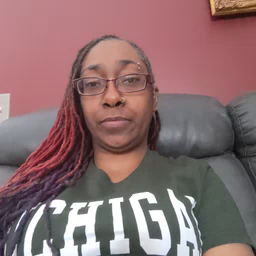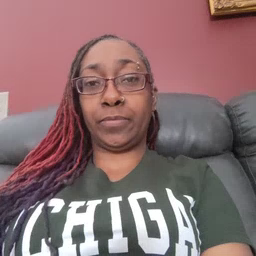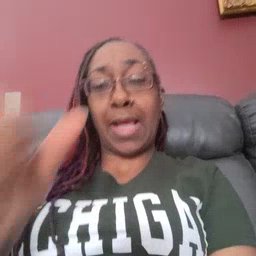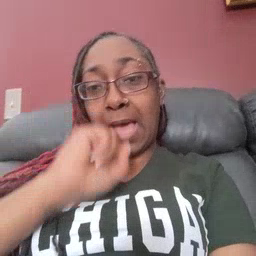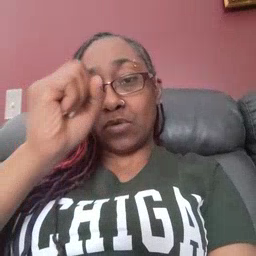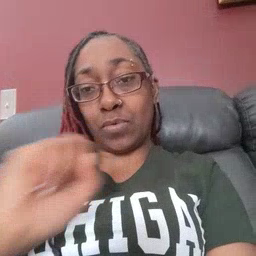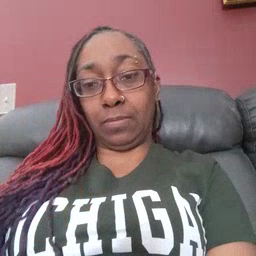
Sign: icecream